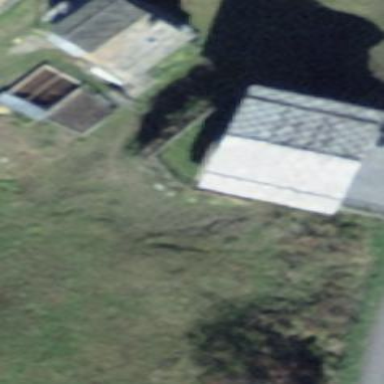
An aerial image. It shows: Garage building.